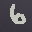
Label: 6